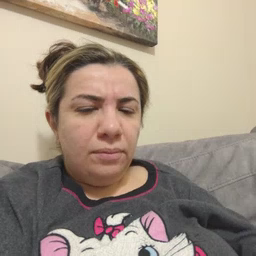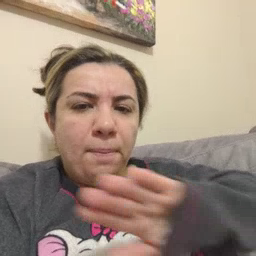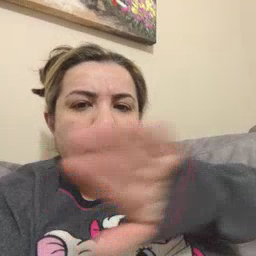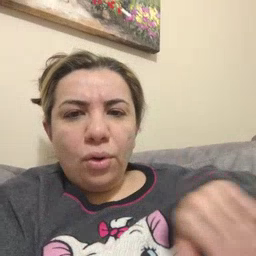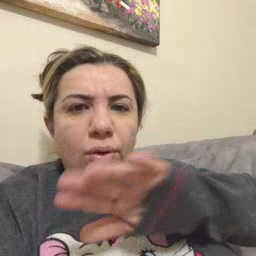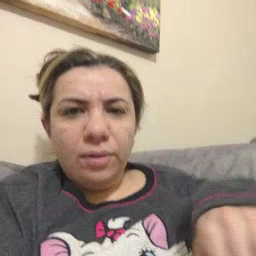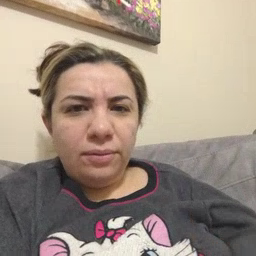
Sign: pool